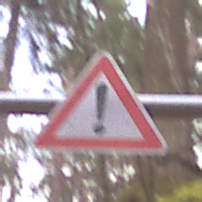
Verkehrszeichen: Gefahrenstelle
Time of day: Midday
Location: Outdoor (Nature)
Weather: Overcast
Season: Autumn
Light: Natural